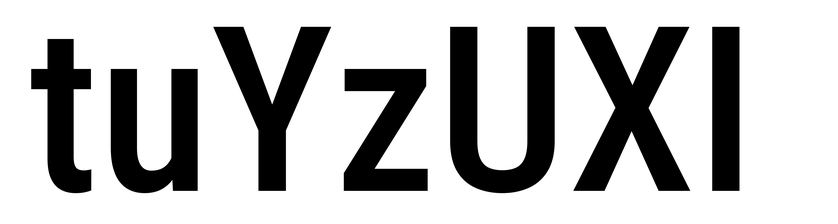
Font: Roboto_Condensed_Medium